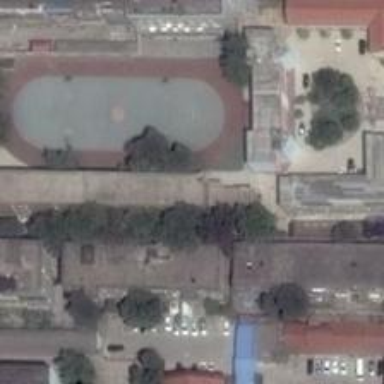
The area mainly contains an old playground and some buildings, embellished by several trees .